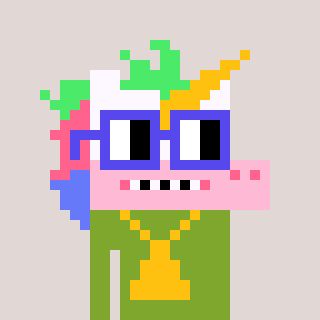
a pixel art character with square blue glasses, a unicorn-shaped head and a slimegreen-colored body on a warm background